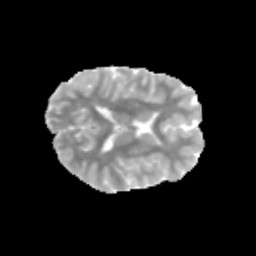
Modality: MD
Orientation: axial
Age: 10
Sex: male
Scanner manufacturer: siemens
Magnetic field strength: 3 T
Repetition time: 3.8 s
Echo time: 0.07 s